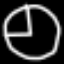
Label: clock